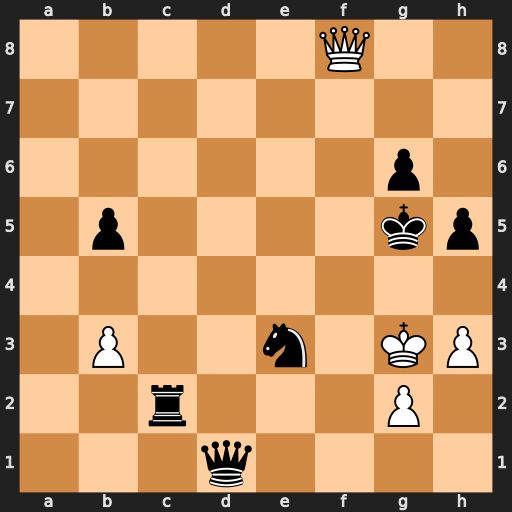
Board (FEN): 5Q2/8/6p1/1p4kp/8/1P2n1KP/2r3P1/3q4
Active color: w
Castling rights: -
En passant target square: -
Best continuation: Qf4#